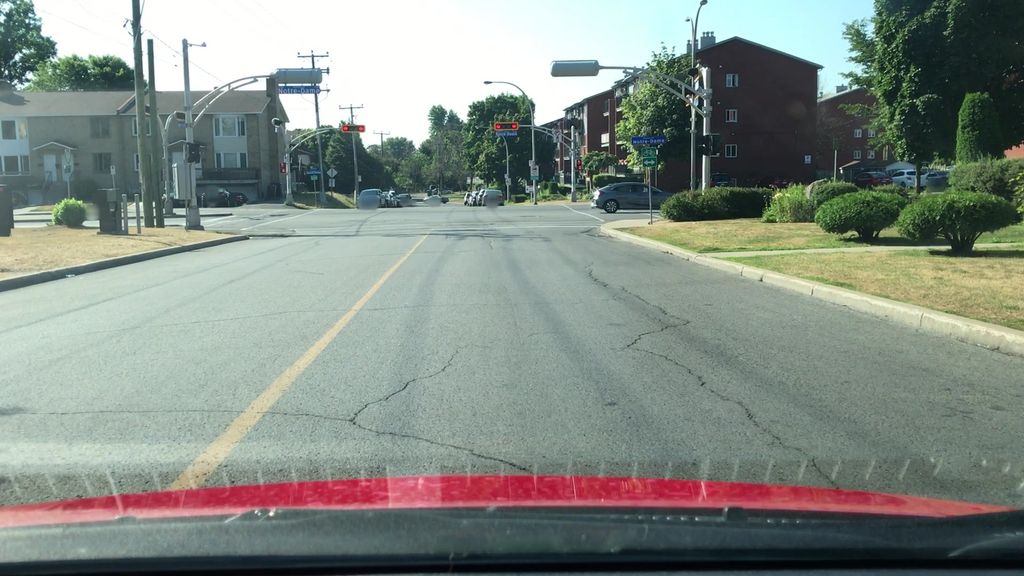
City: montreal